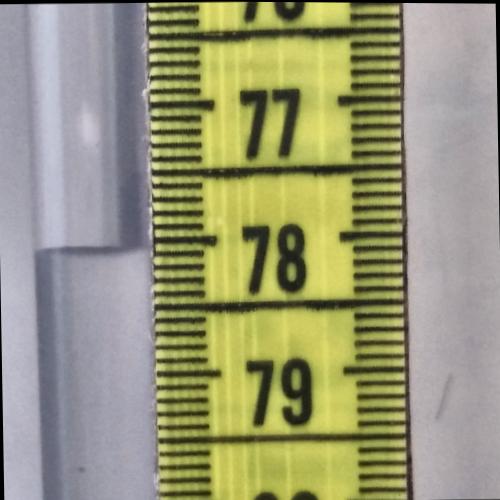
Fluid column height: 78.1 cm